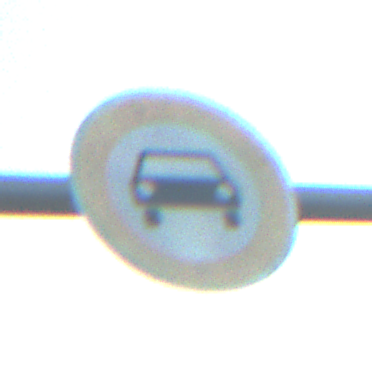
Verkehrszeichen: VerbotKraftwagen
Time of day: MorningAfternoon
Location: Outdoor (Nature)
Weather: Clear
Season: NotSpecified
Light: Natural